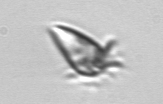
Label: Paratontonia_gracillima